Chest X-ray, AP view. Patient: 33 years old, sex F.
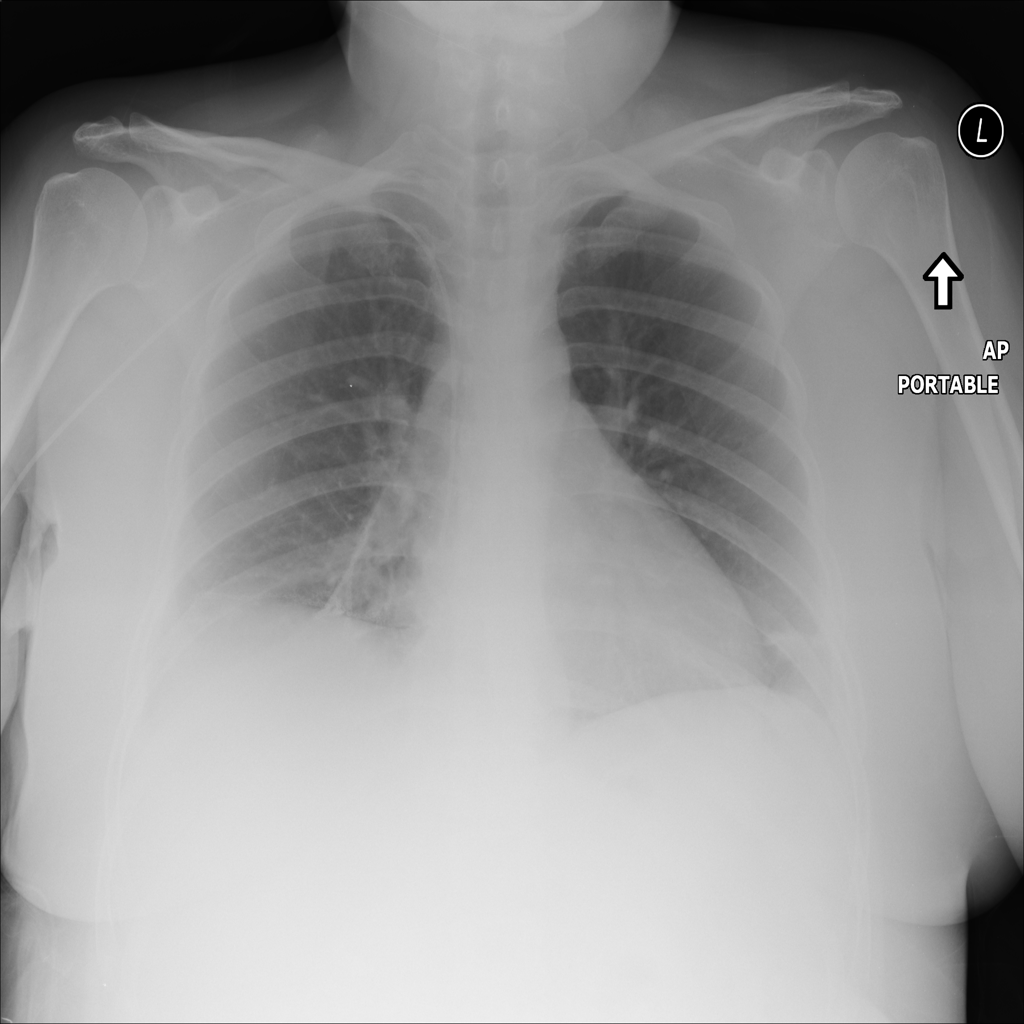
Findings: Atelectasis